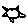
Label: sun